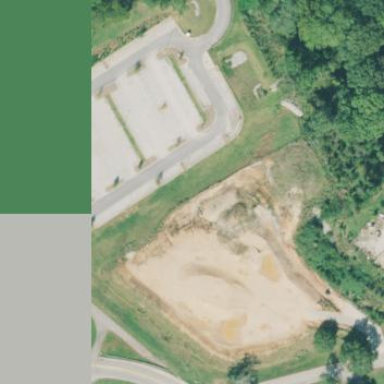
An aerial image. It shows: Unpaved parking area.